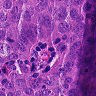
Metastatic tissue present: yes